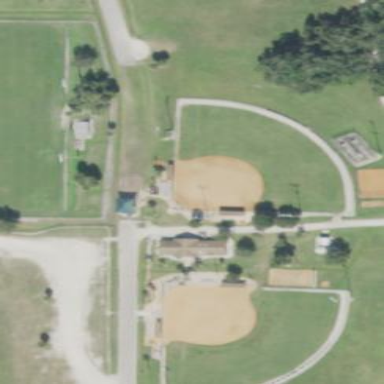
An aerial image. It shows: Softball pitch for leisure and sport activities.